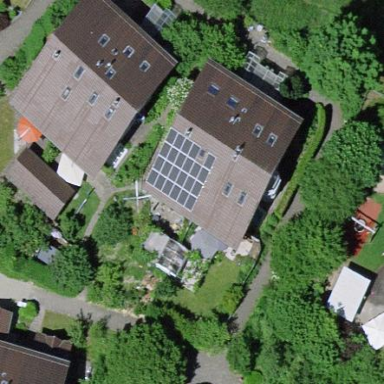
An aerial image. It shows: Residential building with gabled roof.